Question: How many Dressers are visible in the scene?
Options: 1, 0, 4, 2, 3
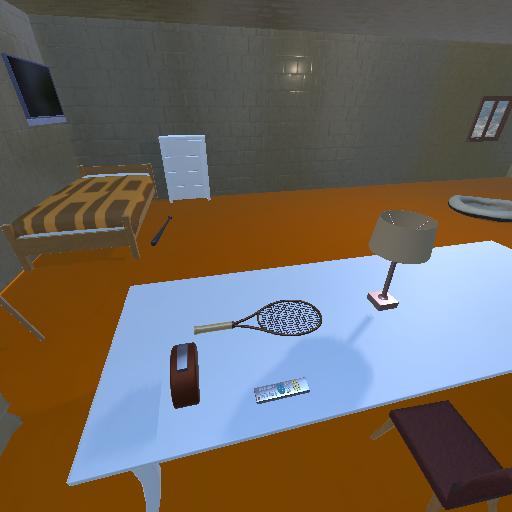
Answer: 1